Interaction volume radius: 10 \u00c5
Interaction volume height: 10 \u00c5
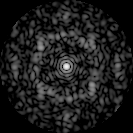
Disorder parameter: 0.6781